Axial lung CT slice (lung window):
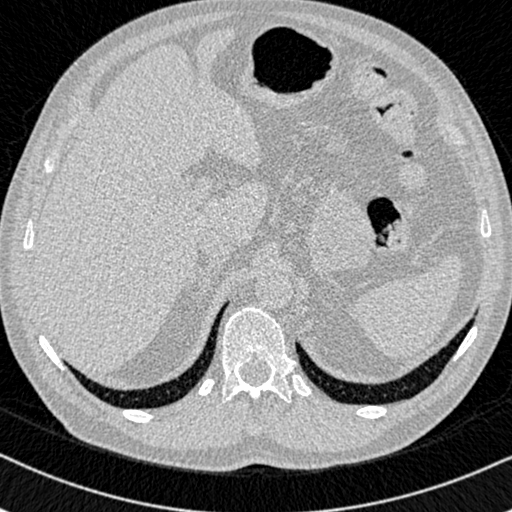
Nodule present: no